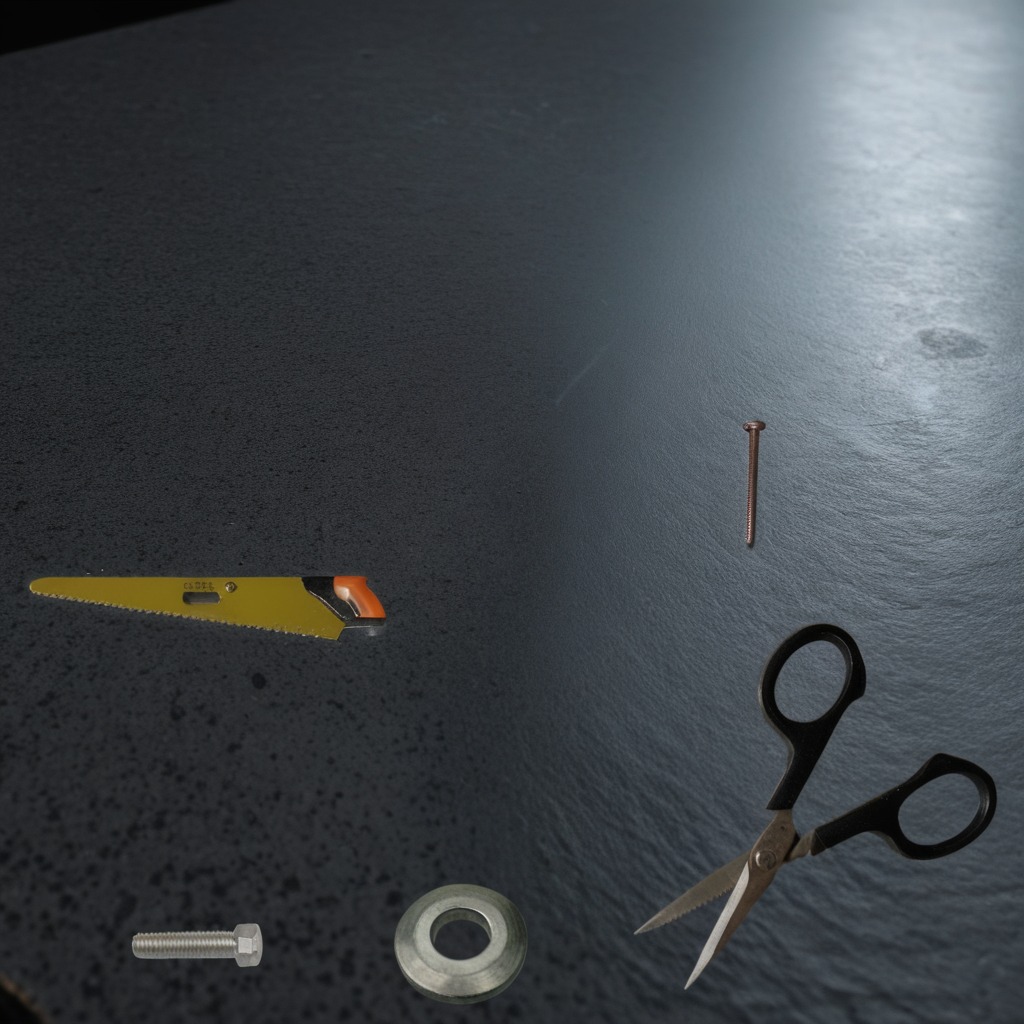
A flat metal washer, a metal machine screw, an iron nail, a handheld metal saw, and a pair of scissors are lying on the clean granite table inside a workshop at night.